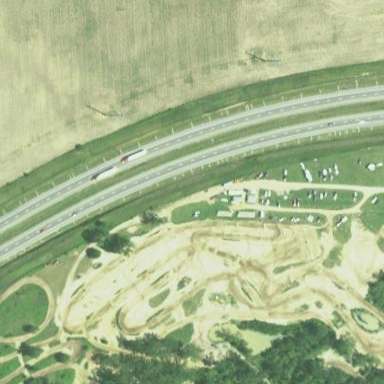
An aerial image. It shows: Raceway for motor sports.